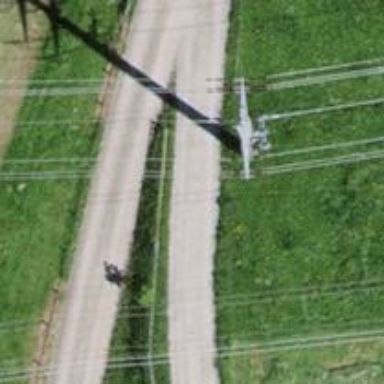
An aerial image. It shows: Power pole.